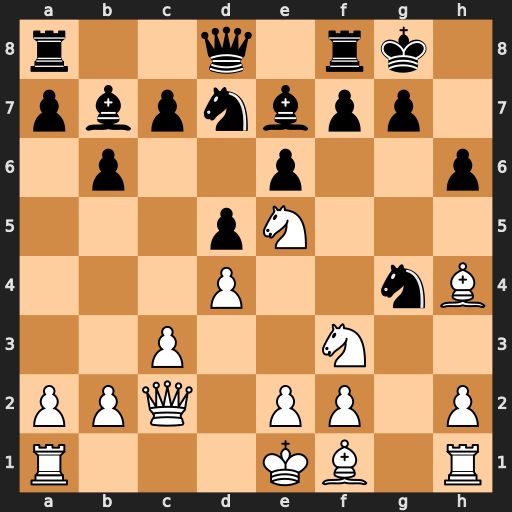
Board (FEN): r2q1rk1/pbpnbpp1/1p2p2p/3pN3/3P2nB/2P2N2/PPQ1PP1P/R3KB1R
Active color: w
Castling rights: KQ
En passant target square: -
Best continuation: Bxe7 Qxe7 Nxg4